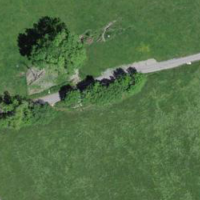
EUNIS habitat code: 24
Species observed at this site:
Symphoricarpos albus